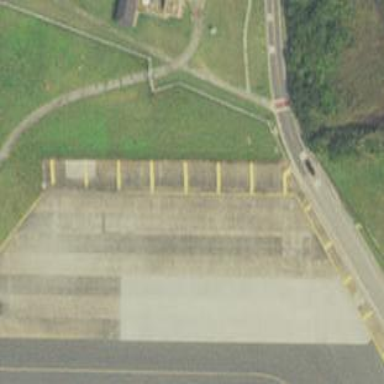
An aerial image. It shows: Apron at the airport.